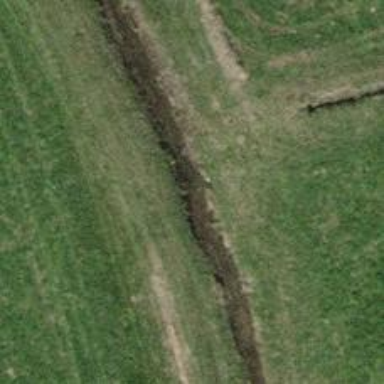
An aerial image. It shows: Ditch serving as waterway.